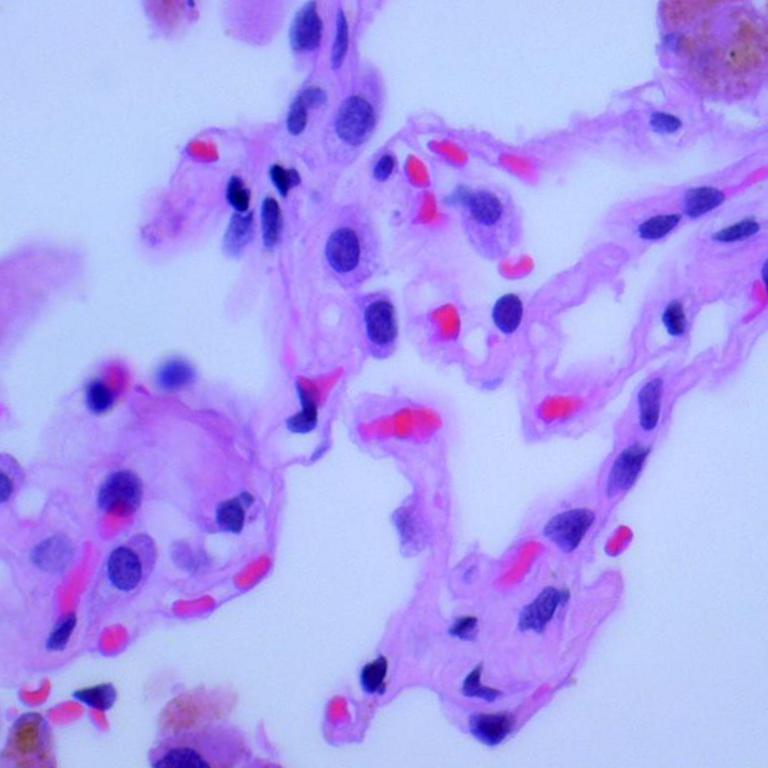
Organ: lung
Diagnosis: benign